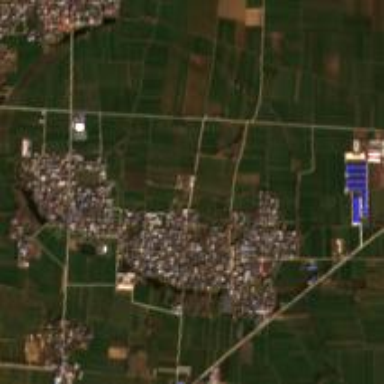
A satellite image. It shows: Village.